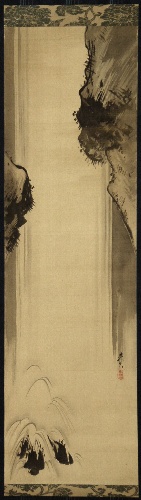
Artist: Shibata Zeshin
Artist bio: Japanese, 1807–1891
Object type: Hanging scroll
Classification: Paintings
Medium: Hanging scroll; ink on silk
Culture: Japan
Dimensions: 32 1/8 x 9 3/8 in. (81.6 x 23.8 cm)
Department: Asian Art
Credit line: Gift of Mr. and Mrs. Harold G. Henderson, 1967
Accession year: 1967
Repository: Metropolitan Museum of Art, New York, NY
Tags: Waterfalls